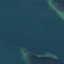
Label: SeaLake